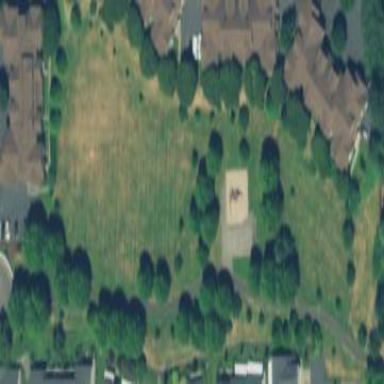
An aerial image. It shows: Lovely park for leisure and relaxation.